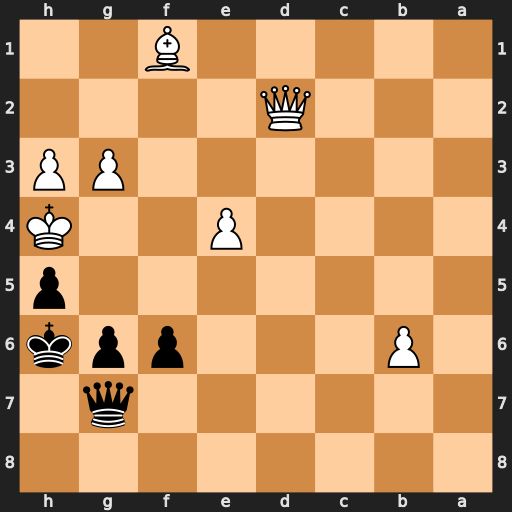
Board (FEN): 8/6q1/1P3ppk/7p/4P2K/6PP/3Q4/5B2
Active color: b
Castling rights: -
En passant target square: -
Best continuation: g5+ Qxg5+ Qxg5#